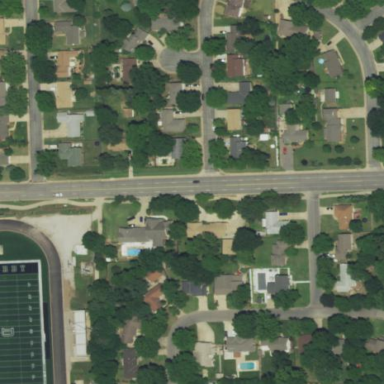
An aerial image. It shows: Sidewalk.